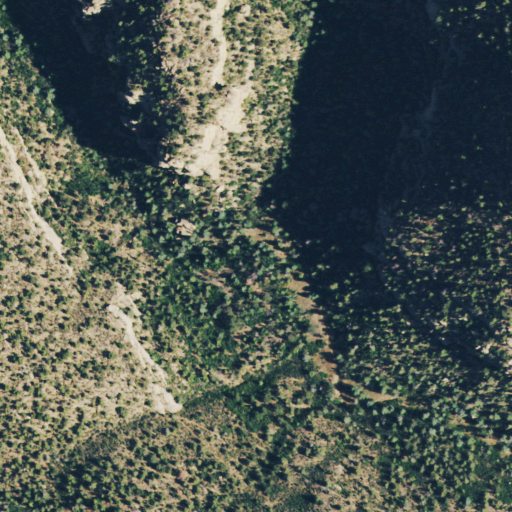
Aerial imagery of valley in Colorado named West Fork School Section Canyon containing evergreen forest, deciduous forest, shrub, and woody wetlands